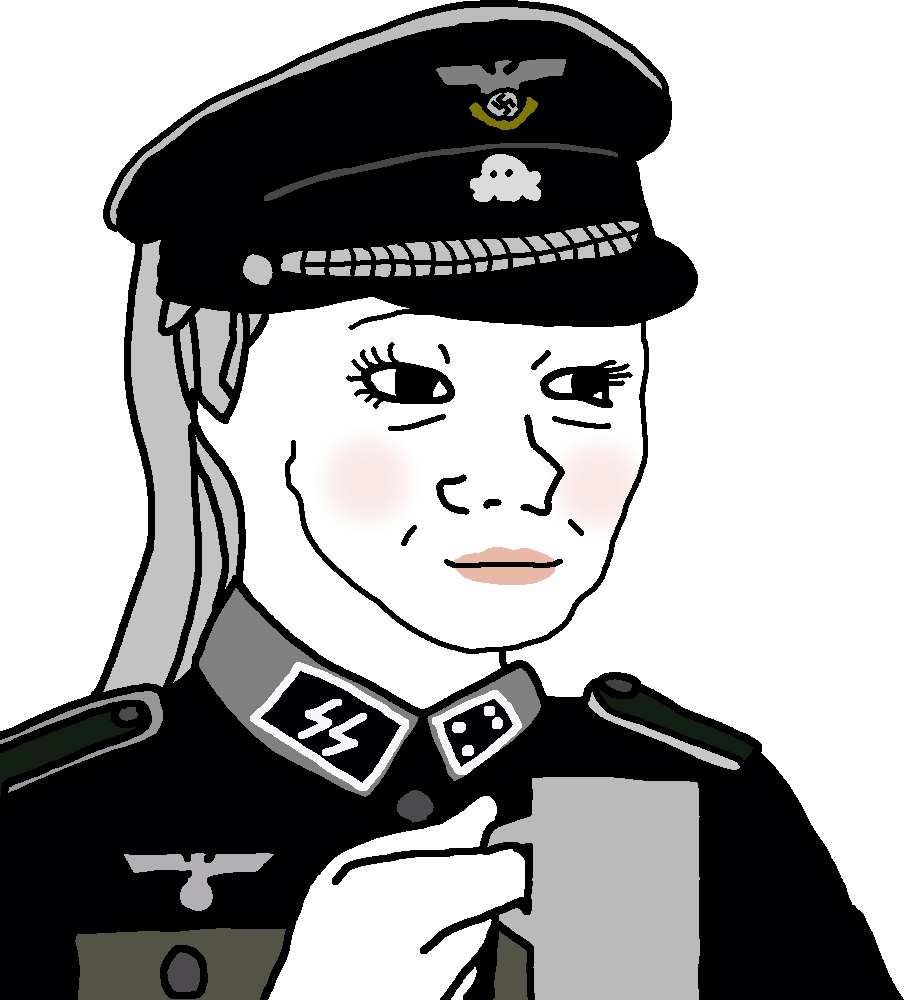
Label: 5_Trad_Wife